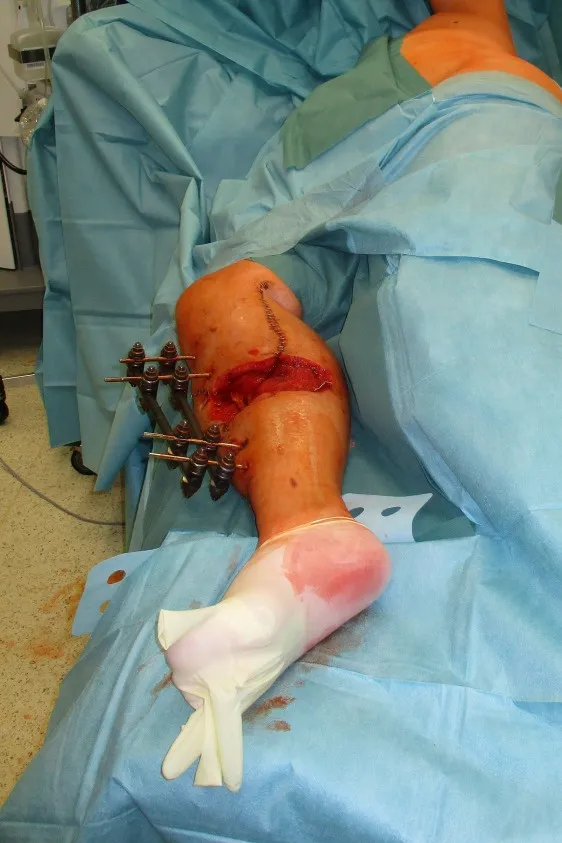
Intraoperative patient positioning.
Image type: medical_photograph (other_medical_photograph)